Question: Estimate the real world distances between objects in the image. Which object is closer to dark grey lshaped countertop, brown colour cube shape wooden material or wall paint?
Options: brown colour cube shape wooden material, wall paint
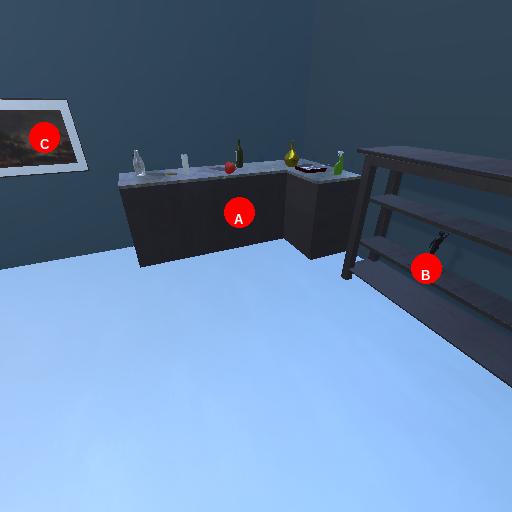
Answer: brown colour cube shape wooden material